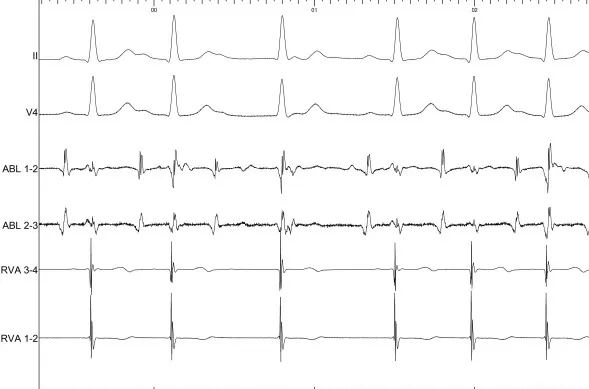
Wenckebach-type AV block caused by pressure with the ablation catheter, showed at a sweep speed of 67 mm/sec. ABL: ablation catheter. RVA: right ventricular apex catheter.
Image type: electrography (ekg)